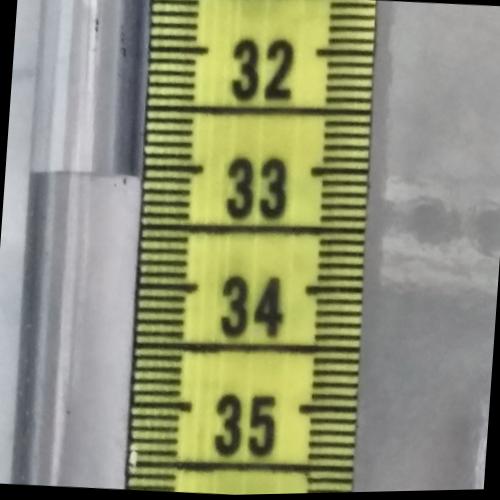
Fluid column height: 33.1 cm